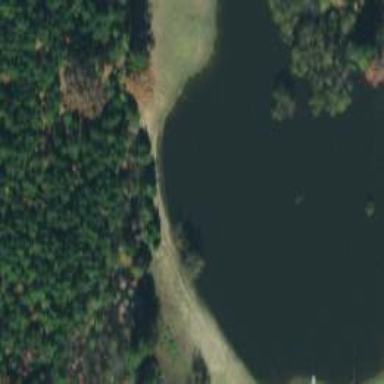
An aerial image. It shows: Peaceful pond surrounded by nature.